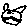
Label: cat